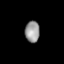
Tissue: lung
Cell type: Epithelial cells
Senescence score: 0.1774
Nuclear area (px): 305
Mean DAPI intensity: 150.993